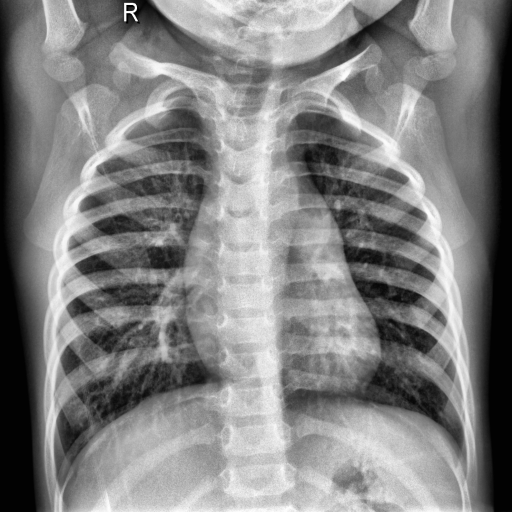
Finding: NORMAL